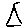
Label: triangle